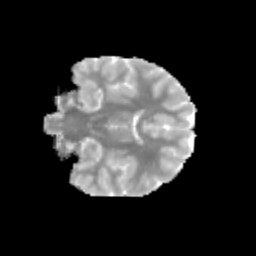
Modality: MD
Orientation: coronal
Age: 10
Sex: female
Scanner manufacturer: siemens
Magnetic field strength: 3 T
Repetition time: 3.8 s
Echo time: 0.07 s